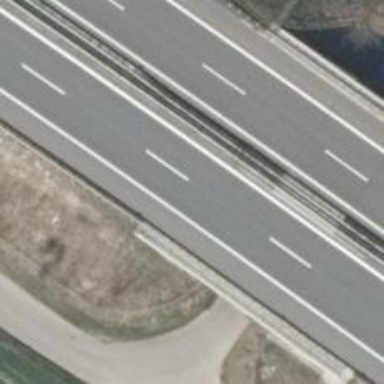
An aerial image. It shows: Asphalt motorway.